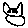
Label: cat